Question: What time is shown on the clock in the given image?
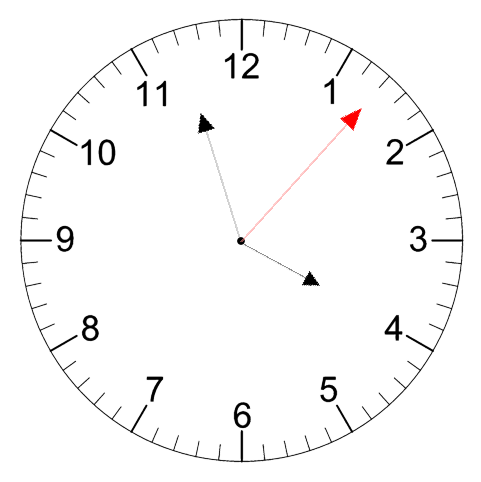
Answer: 03:57:07